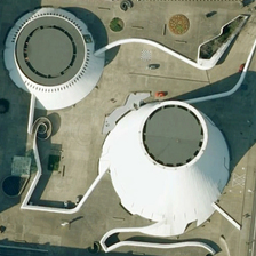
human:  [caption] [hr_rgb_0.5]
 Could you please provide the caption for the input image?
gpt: the conical center is next to a circle stadium .

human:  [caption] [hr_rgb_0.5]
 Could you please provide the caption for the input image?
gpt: this center looks like two white upside down bowl with several stripes stretch out .

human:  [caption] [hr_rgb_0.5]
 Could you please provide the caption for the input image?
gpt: The two white buildings have a conical appearance on a white curved square.

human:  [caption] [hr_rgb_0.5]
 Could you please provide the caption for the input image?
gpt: The two white buildings are conical in appearance and are located on the square of white curve.

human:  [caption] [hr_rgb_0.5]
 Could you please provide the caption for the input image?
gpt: a center building is composed of two circle buildings .